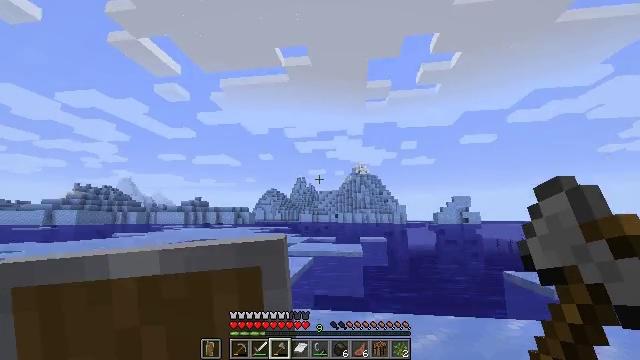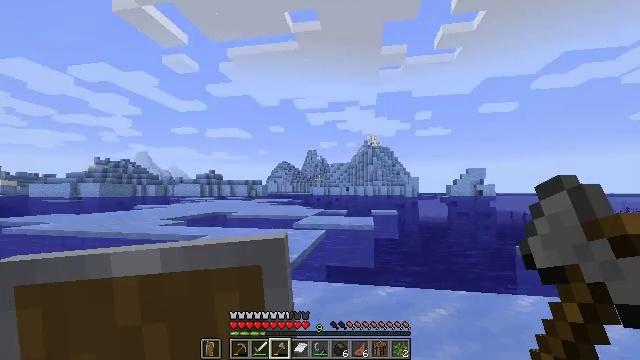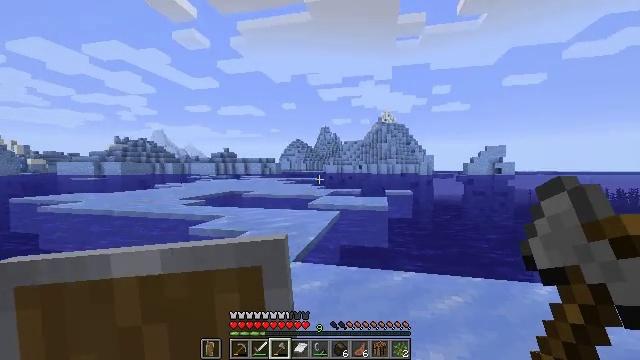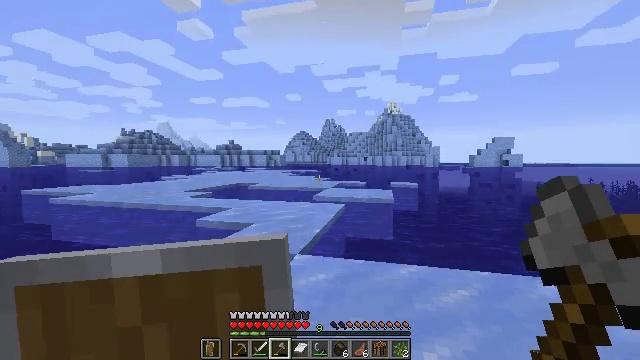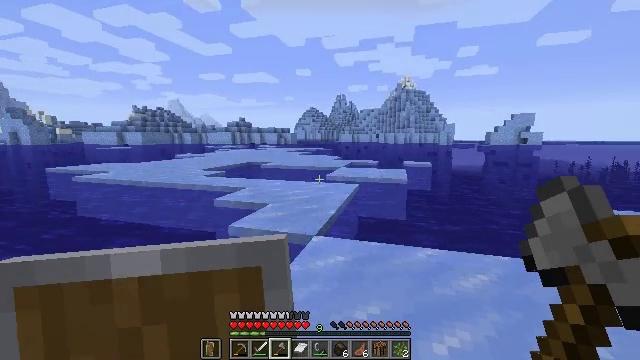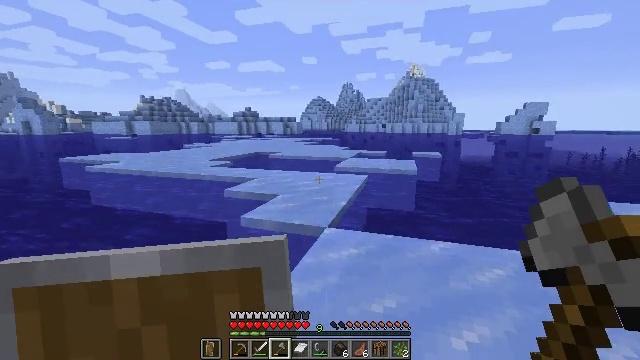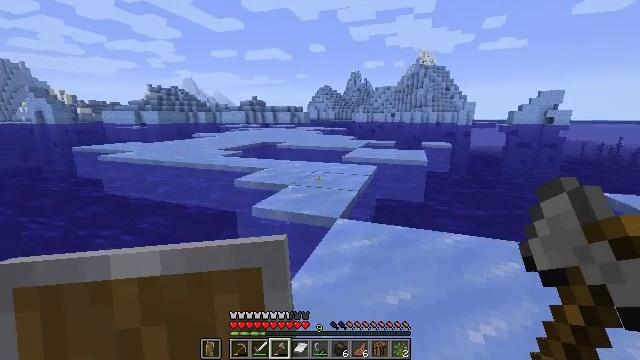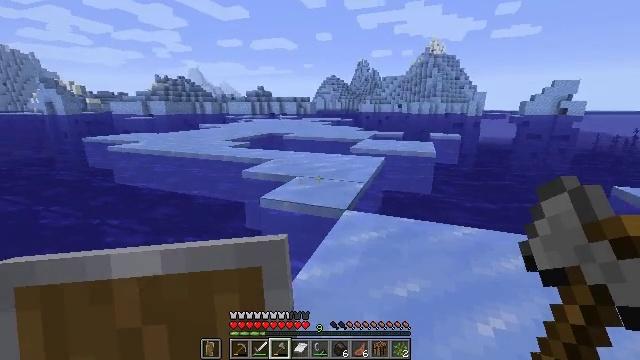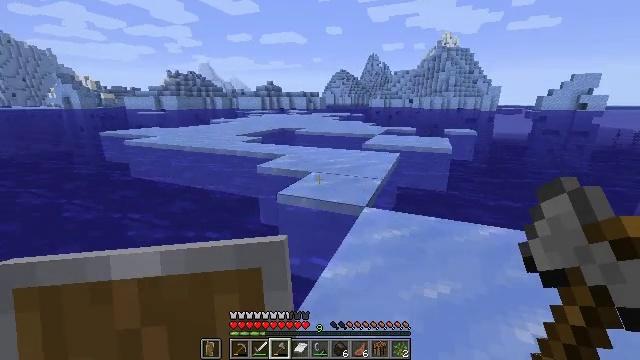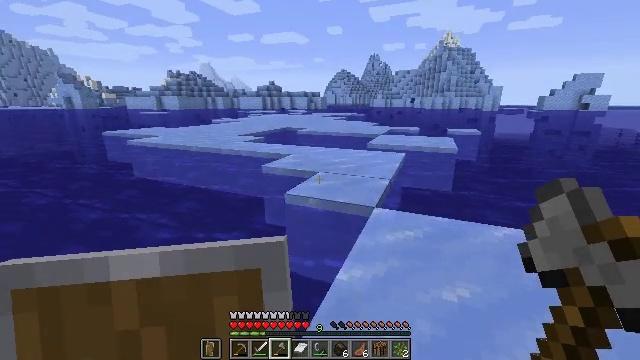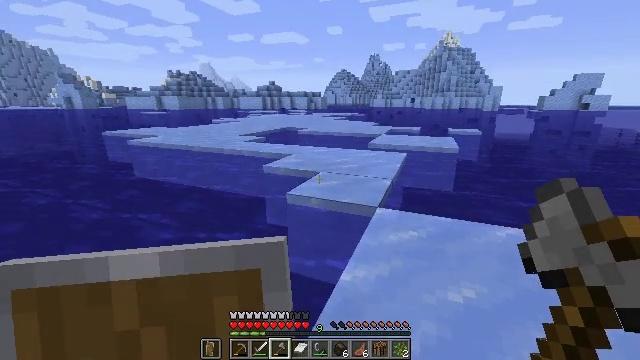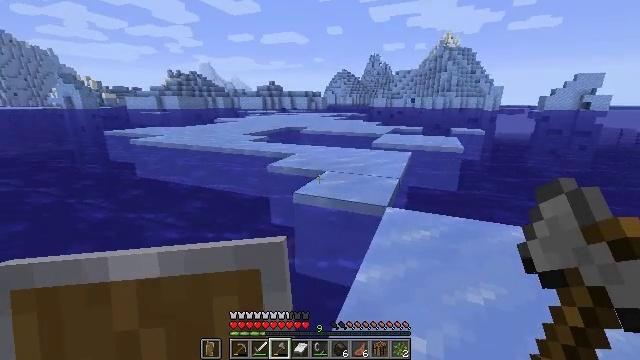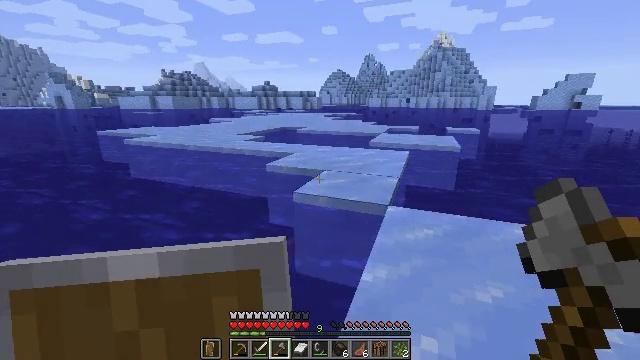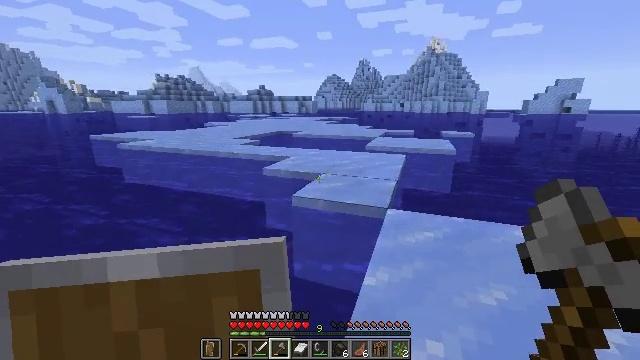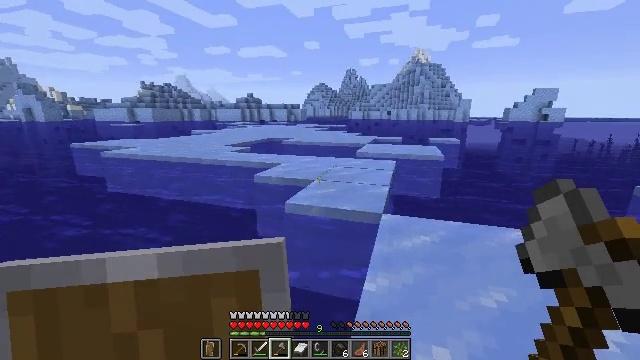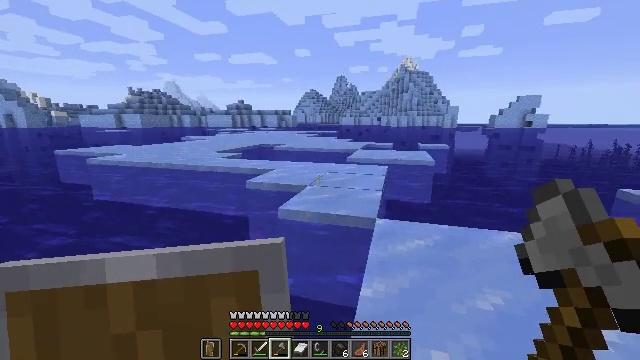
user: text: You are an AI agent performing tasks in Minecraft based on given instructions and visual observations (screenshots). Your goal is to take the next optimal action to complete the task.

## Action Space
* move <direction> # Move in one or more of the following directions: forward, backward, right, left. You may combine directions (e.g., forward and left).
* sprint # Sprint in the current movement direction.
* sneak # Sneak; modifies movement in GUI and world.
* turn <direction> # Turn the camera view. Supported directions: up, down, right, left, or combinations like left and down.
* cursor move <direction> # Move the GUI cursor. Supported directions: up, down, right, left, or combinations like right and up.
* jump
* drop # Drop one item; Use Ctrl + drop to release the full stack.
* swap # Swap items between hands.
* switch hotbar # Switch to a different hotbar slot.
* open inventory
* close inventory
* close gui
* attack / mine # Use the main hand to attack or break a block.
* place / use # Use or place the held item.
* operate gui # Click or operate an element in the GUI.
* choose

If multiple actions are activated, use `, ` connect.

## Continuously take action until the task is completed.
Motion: motion action
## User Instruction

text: Acquire packed ice by mining.
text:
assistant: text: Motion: move forward, turn left and down
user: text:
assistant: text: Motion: move forward and move left, turn left and down
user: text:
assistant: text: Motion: move forward and move left, turn left and down
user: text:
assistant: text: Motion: move forward and move left, turn left and down
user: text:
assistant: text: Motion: move forward and move left, turn left and down
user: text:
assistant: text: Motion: move forward and move left, turn left and down
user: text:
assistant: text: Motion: move forward and move left, turn left and down
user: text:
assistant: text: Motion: move forward and move left, turn left and down
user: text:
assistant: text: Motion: move forward
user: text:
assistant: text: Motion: move forward
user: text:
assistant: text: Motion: move forward
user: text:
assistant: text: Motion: move forward, turn right
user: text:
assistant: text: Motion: move forward, turn right
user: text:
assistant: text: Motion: move forward, turn right and up
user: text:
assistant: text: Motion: move forward, turn right and up
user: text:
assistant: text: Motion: move forward
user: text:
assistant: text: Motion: move forward and move right
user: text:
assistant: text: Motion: move forward and move right
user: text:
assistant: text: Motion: move forward and move right
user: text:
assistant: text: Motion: move forward and move right, turn left and down
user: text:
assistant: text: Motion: move forward and move right, turn left and down
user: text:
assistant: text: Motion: move forward and move right, turn left and down
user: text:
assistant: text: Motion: move forward and move right, turn left and down
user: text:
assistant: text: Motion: move forward
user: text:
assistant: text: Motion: move forward
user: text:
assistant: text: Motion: move forward
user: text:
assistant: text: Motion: move forward
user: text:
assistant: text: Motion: move forward
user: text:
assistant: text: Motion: move forward, turn right and up
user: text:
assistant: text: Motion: move forward, turn right and up